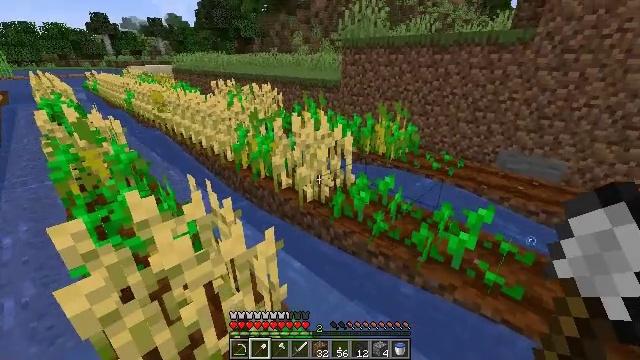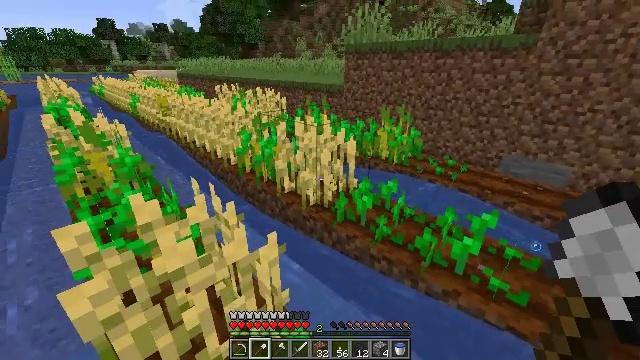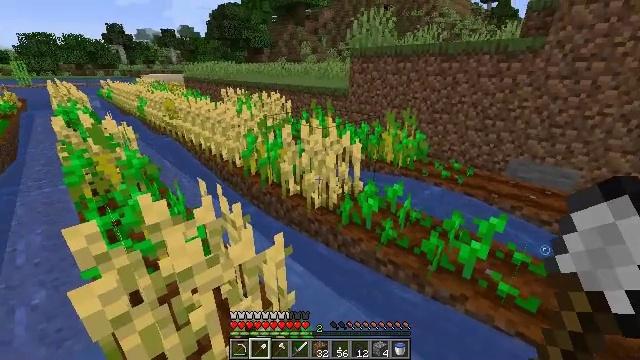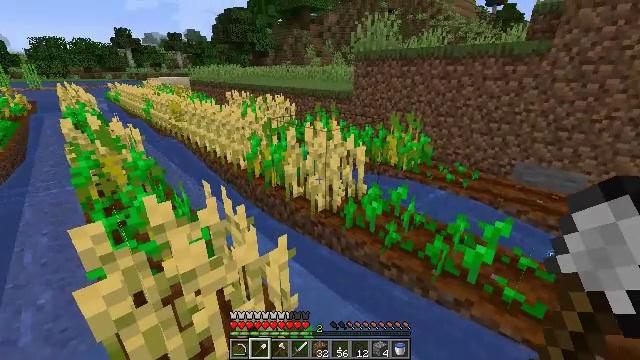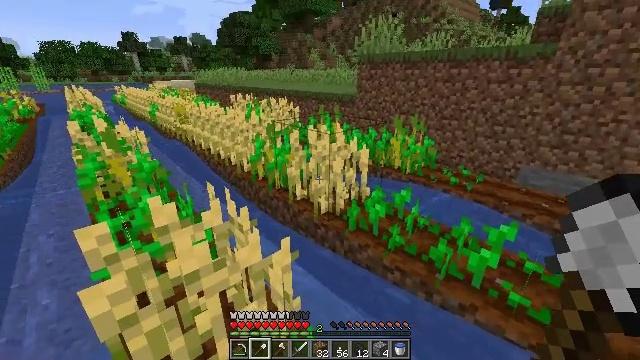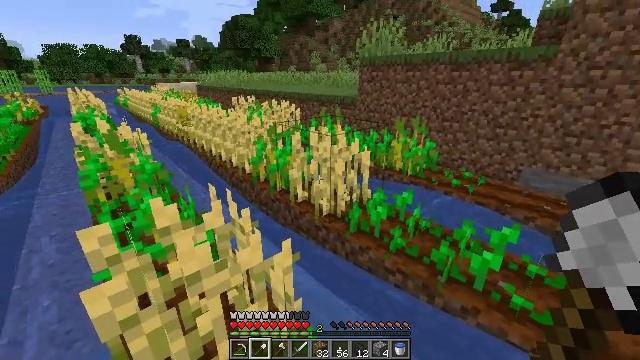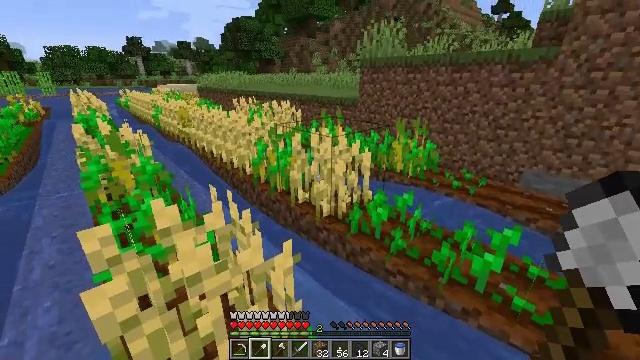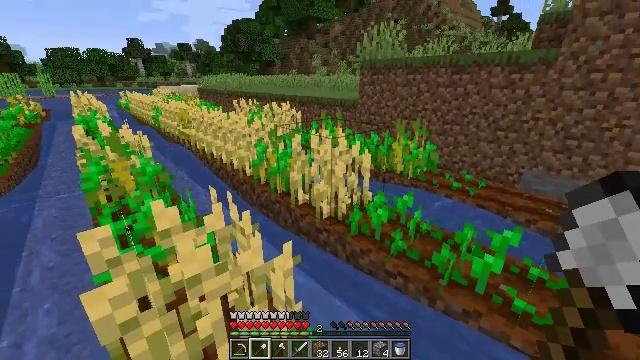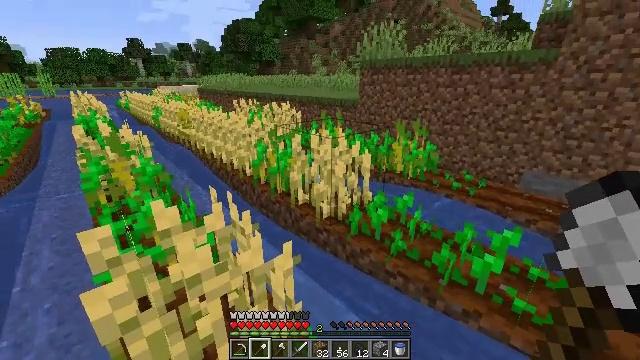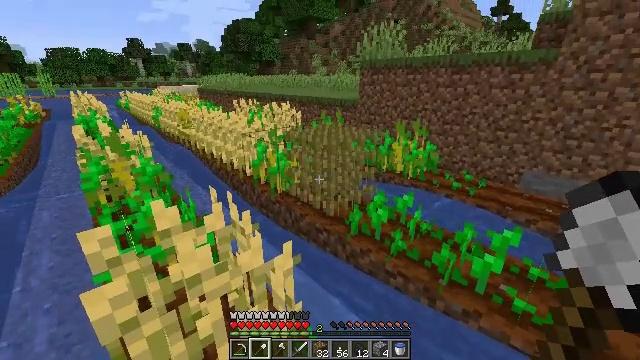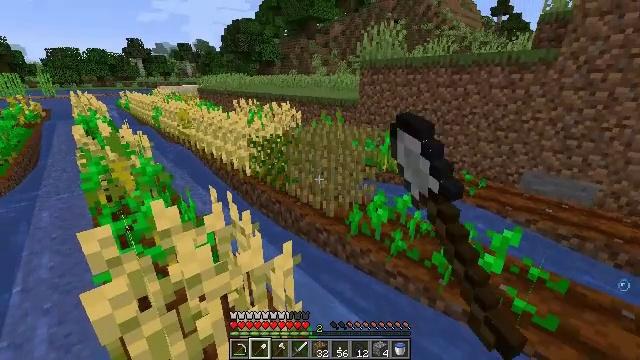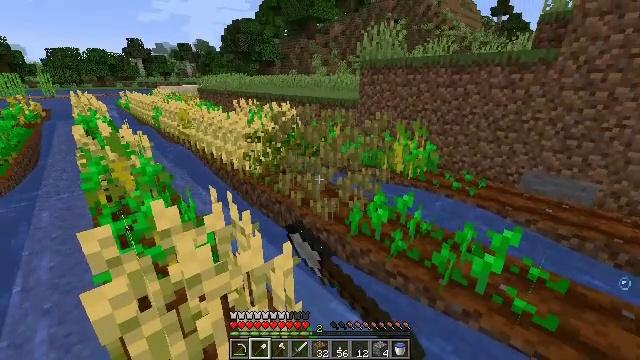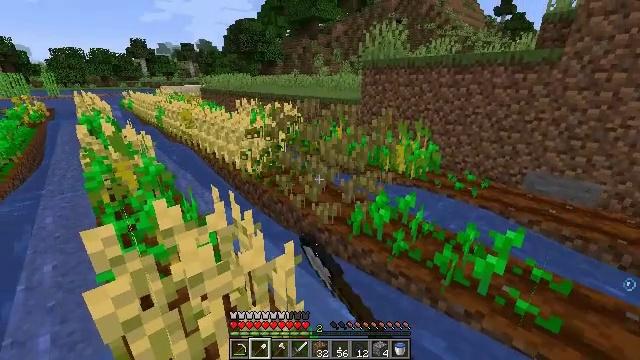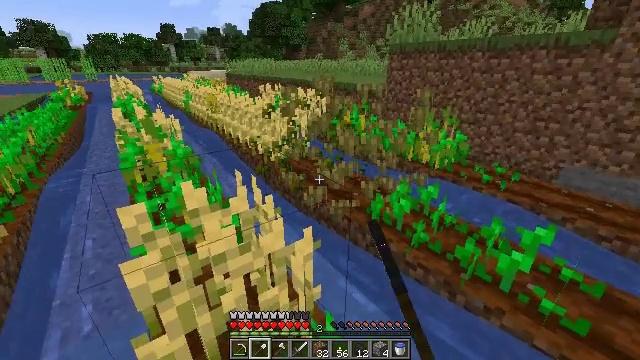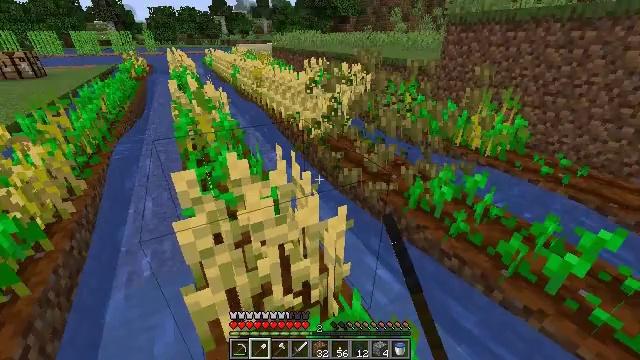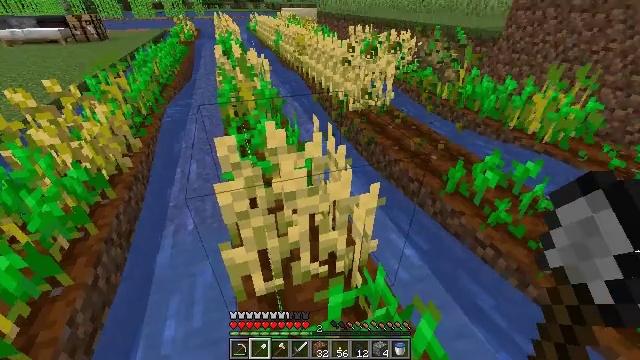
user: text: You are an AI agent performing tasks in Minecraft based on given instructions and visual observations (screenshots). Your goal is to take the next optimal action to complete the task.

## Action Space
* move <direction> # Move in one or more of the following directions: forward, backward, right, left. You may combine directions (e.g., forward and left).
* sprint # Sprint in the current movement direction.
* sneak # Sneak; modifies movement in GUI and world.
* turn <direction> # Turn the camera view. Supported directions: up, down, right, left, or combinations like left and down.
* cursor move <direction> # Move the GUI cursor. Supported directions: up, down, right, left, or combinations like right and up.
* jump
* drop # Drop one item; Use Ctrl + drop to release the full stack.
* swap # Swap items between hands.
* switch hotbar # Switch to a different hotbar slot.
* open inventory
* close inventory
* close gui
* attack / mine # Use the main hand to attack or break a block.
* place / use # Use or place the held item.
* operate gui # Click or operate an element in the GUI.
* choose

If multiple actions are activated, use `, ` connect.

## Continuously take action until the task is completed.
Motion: motion action
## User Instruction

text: Destroy the wheat to collect it.
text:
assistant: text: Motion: no_op
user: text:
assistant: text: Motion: no_op
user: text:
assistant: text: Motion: no_op
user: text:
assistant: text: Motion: no_op
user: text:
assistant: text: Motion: no_op
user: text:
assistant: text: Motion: no_op
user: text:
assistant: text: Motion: no_op
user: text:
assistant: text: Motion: no_op
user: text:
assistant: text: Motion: attack / mine
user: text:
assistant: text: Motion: attack / mine
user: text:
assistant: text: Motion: no_op
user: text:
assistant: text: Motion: no_op
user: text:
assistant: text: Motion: turn left and down
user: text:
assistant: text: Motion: turn left and down
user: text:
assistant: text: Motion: turn left and down
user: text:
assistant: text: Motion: turn left and down
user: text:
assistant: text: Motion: turn left and down
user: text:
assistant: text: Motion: turn left
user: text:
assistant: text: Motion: no_op
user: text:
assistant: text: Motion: no_op
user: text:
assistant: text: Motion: no_op
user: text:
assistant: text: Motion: no_op
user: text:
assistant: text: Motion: no_op
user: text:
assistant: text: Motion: attack / mine
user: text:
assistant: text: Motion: attack / mine
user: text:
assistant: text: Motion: no_op
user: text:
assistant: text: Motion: no_op
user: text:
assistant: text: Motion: no_op
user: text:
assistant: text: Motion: no_op
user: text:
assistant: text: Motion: no_op